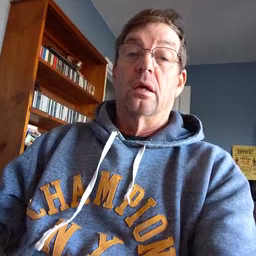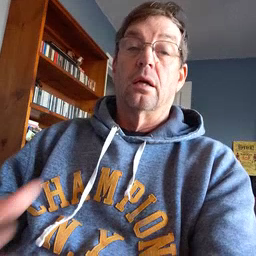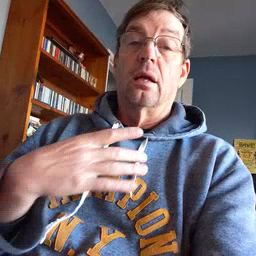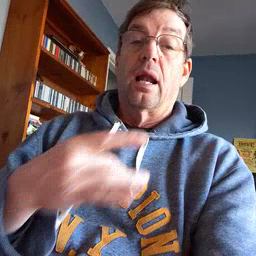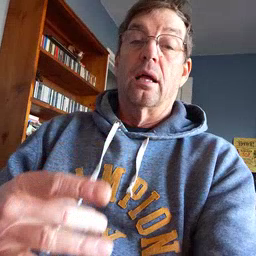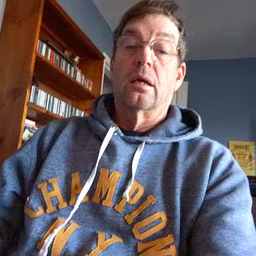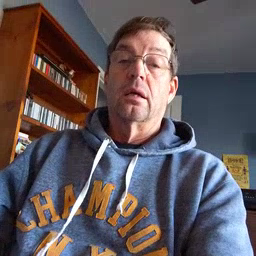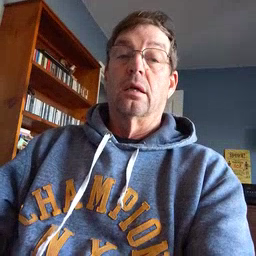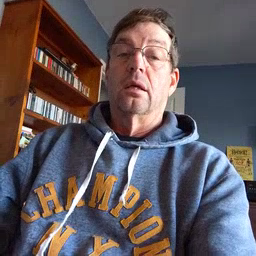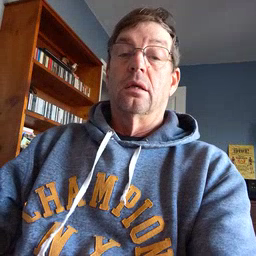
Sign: like